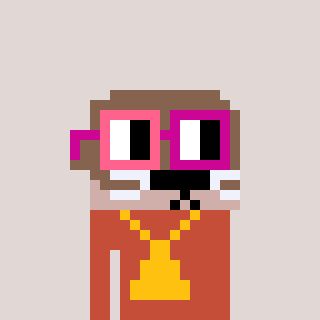
a pixel art character with square pink and red glasses, a otter-shaped head and a rust-colored body on a warm background